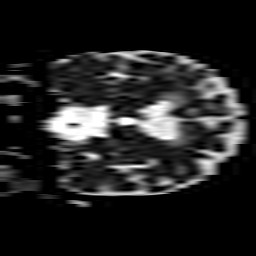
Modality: ADC
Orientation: coronal
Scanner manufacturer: philips
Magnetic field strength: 3 T
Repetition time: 4.654 s
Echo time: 0.07459 s